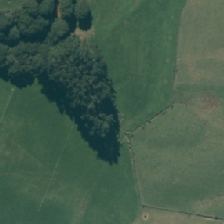
Land cover: indigenous_forest